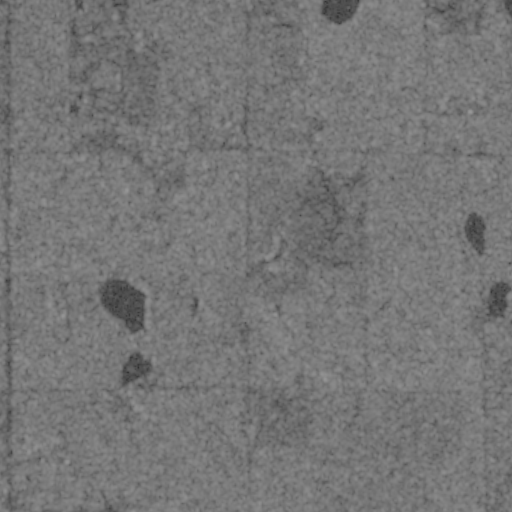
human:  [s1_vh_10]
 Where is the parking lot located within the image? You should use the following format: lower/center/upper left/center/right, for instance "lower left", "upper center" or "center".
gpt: The parking lot is located in the center right of the image.
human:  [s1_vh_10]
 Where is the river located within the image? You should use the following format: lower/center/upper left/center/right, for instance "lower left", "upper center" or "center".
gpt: The river is located in the lower left of the image.
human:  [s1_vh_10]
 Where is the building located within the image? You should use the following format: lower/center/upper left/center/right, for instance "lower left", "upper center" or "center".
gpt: There is no building in the image.

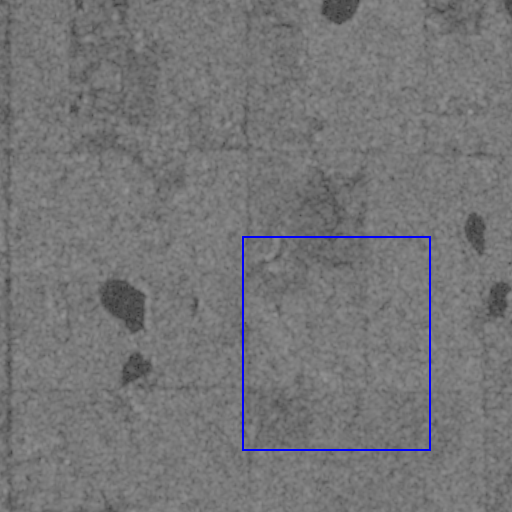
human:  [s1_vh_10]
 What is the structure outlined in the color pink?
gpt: There is no pink outline.
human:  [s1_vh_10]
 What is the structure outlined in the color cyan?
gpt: There is no structure outlined in cyan.